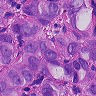
Metastatic tissue present: yes